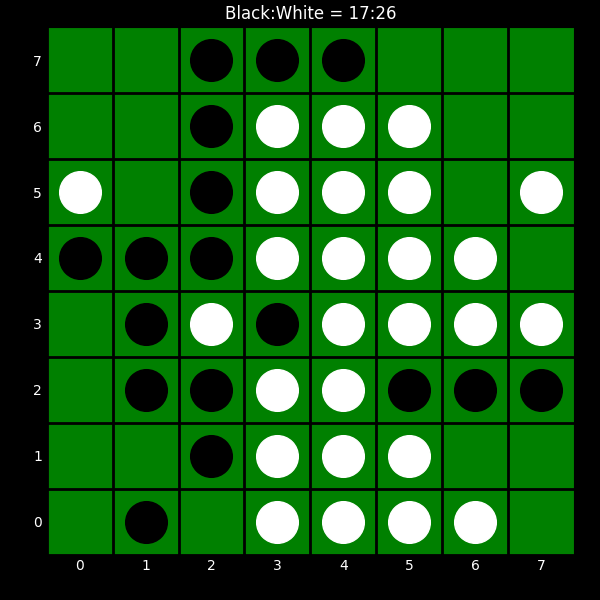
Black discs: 17
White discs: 26